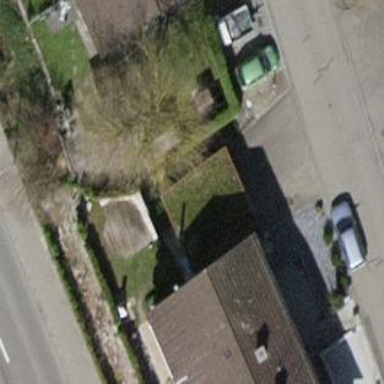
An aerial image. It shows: Garage building.